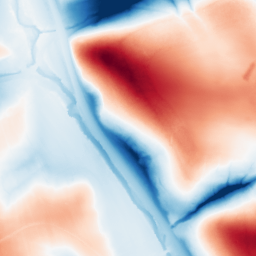
Category: classical
Decomposition family: gaussian_anisotropic
Decomposition parameters: sigma_x: 20
sigma_y: 50
Upsampling method: cubic_catmull_rom
Upsampling parameters: scale: 4
Upsampling scale: 4